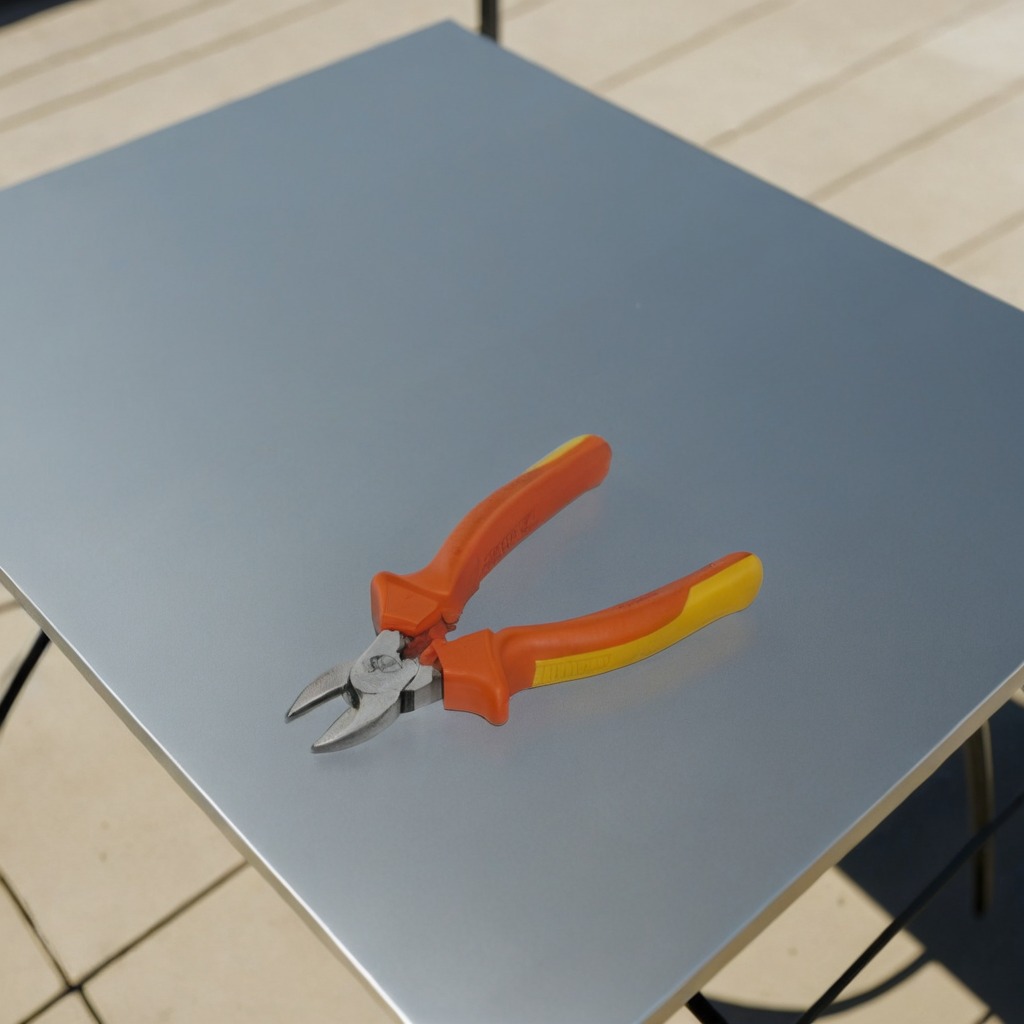
A plier lies on a clean utility table in a temporary outdoor tool station afternoon light present textured surface.